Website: home-depot
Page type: review-order
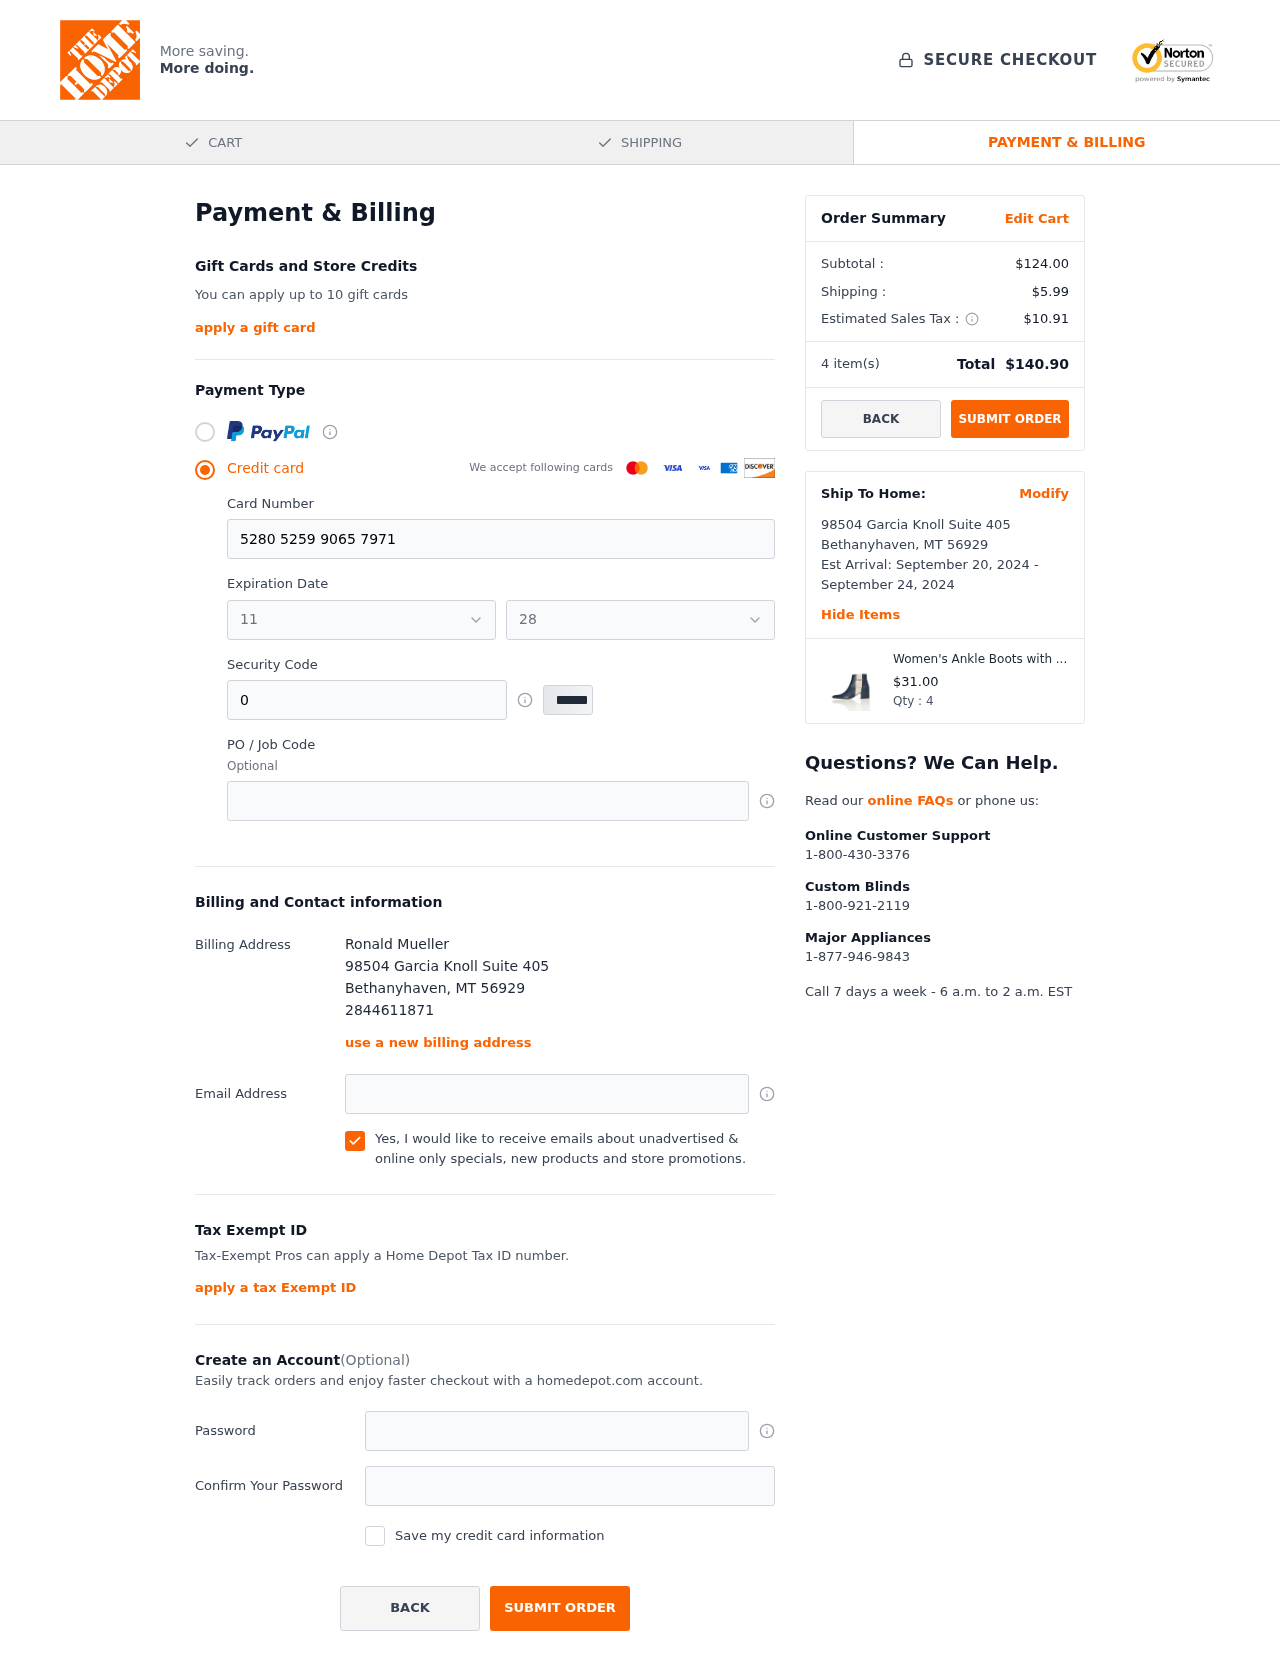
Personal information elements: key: PII_CARD_EXPIRY_MONTH
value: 11
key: PII_CARD_EXPIRY_YEAR
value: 28
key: PII_CITY
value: Bethanyhaven
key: PII_FULLNAME
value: Ronald Mueller
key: PII_PHONE
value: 2844611871
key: PII_POSTCODE
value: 56929
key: PII_STATE_ABBR
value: MT
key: PII_STREET
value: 98504 Garcia Knoll Suite 405
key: PII_CARD_NUMBER
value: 5280 5259 9065 7971
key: PII_CARD_CVV
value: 016
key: PII_EMAIL
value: ronald.mueller@hotmail.com
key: PII_POSTCODE_FULL
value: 56929
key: PII_POSTCODE_NUMERIC
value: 56929
Product elements: key: PRODUCT1_NAME
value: Women's Ankle Boots with Zips and Colour Block Straps
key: PRODUCT1_PRICE
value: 31
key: PRODUCT1_QUANTITY
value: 4
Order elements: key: ORDER_SUBTOTAL
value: $124.00
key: ORDER_SHIPPING_COST
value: $5.99
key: ORDER_TAX
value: $10.91
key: ORDER_NUM_ITEMS
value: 4
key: ORDER_TOTAL
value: $140.90
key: ORDER_SHIPPING_DATE
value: September 20, 2024
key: ORDER_DELIVERY_DATE
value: September 24, 2024